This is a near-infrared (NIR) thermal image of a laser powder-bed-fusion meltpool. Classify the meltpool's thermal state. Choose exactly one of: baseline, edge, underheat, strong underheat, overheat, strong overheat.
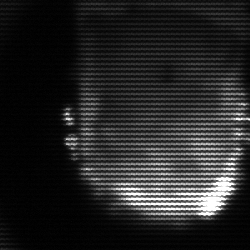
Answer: baseline